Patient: sex M, age 65
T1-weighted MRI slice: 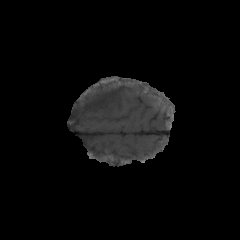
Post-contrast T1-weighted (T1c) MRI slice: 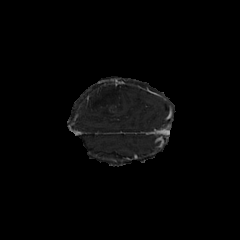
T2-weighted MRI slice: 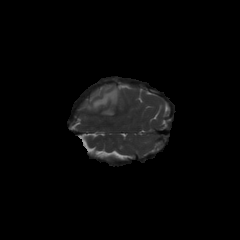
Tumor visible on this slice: yes
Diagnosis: Glioblastoma, IDH-wildtype
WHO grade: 4